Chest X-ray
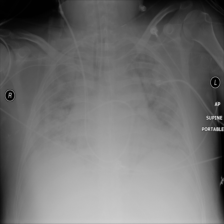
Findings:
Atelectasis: negative
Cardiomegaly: negative
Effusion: negative
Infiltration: negative
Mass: negative
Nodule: negative
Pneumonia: negative
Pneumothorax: negative
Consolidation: negative
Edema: negative
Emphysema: negative
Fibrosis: negative
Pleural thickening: negative
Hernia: negative